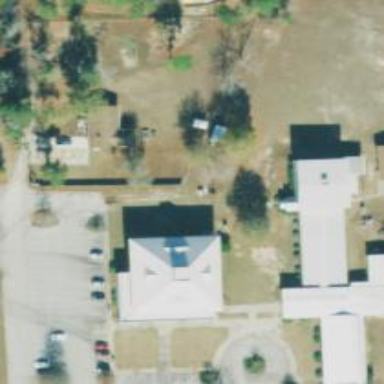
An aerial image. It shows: Building that serves as place of worship.